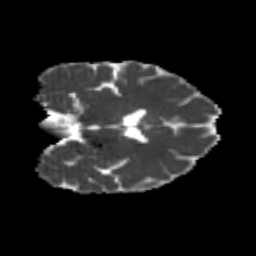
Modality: MD
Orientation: coronal
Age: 20
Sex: female
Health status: healthy
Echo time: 0.074 s